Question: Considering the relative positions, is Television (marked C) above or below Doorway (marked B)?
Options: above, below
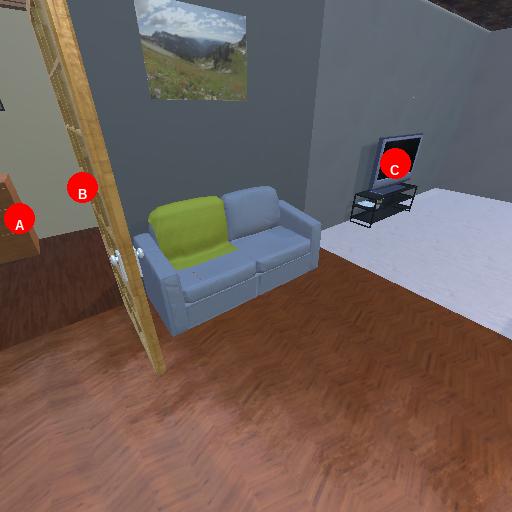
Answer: above